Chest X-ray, PA view. Patient: 47 years old, sex M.
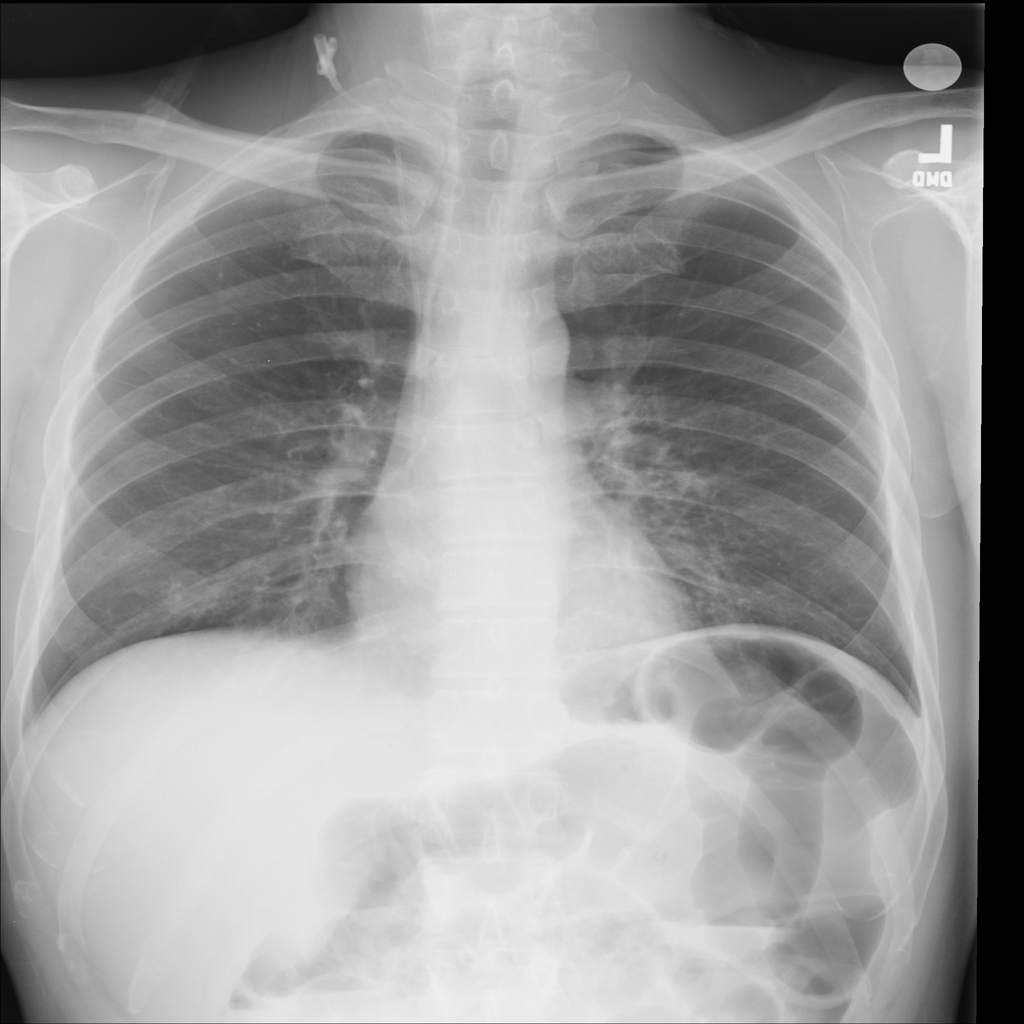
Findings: No Finding